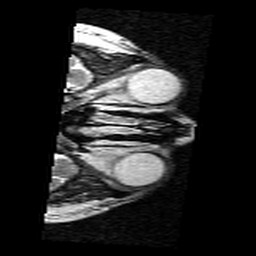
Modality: T2w
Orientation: axial
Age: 26
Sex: female
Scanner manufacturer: siemens
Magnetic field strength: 3 T
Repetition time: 7.05 s
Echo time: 0.085 s